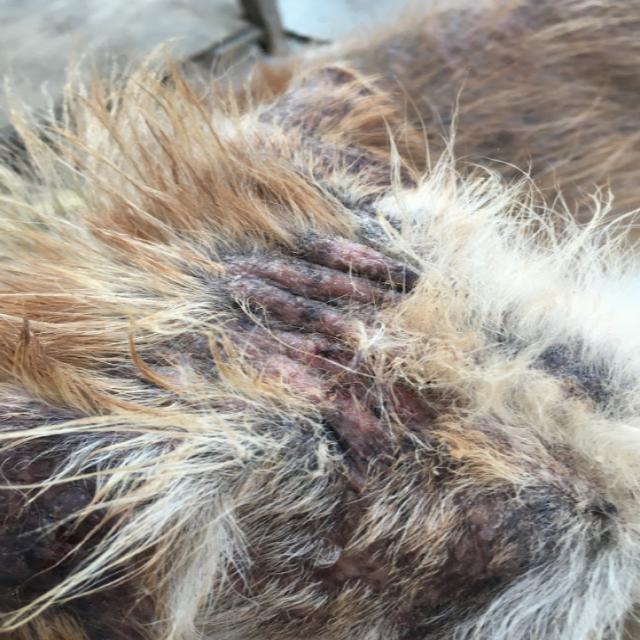
Canine demodicosis (Demodex mange) — caused by Demodex canis mites. Presents with alopecia, follicular papules, pustules, and comedones. Often localized on face and forelimbs.